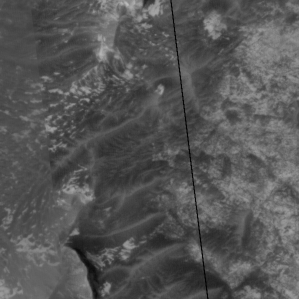
Label: non_frost